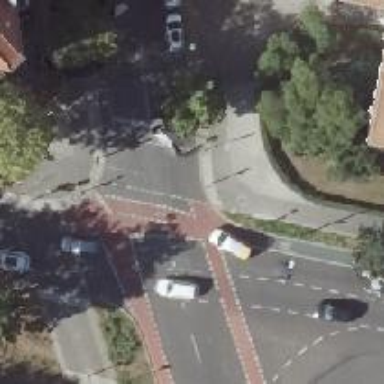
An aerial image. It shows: Asphalt footway with marked crossing equipped with traffic signals.